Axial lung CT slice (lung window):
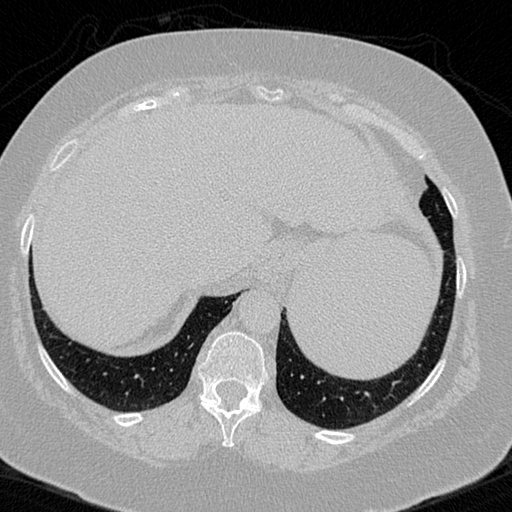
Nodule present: no